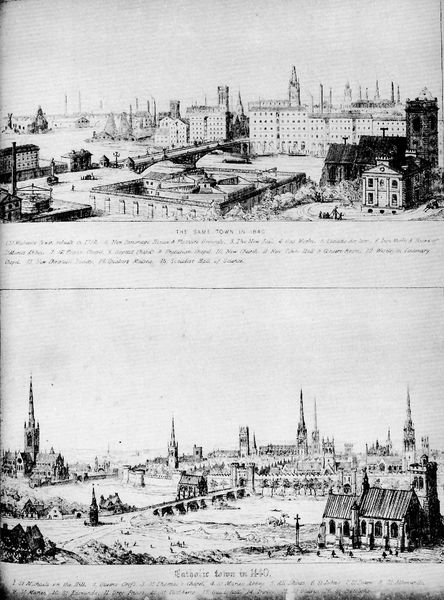
Titel: Stadtvergleich 1440 und 1840 aus dem Werk Contrasts von Pugin
Künstler: Augustus Wilby Northmore Pugin
Schlagwörter: himmel, wasser, weiß, fluss, stadt, ufer, fenster, laterne, pfeiler, zeichnung, gebäude, wiese, häuser, brücke, kirche, kamin, schornstein, turm, schrift, fassade, fassaden, perspektive, zwei, mauer, strom, kirchen, kirchtürme, stadtansicht, buch, kreuz, türme, palast, dom, druck, schwarz-weiß, stich, seite, text, stadttor, stadtmauer, legende, flußß, prospekt, werk, stat, kupel, palat, schonrstein, stadtansichten, nt, gebäue, horizont#, mauerpfeiler